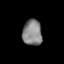
Tissue: prostate
Cell type: Myeloid cells
Senescence score: 0.3218
Nuclear area (px): 490
Mean DAPI intensity: 132.129